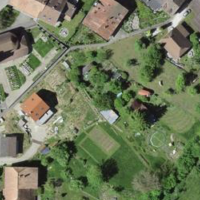
EUNIS habitat code: 55
Species observed at this site:
Veronica chamaedrys
Ajuga reptans
Dipsacus fullonum
Geum urbanum
Cirsium palustre
Jacobaea vulgaris
Filipendula ulmaria